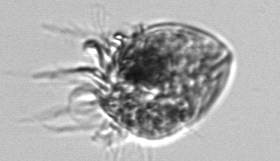
Label: Strombidium_morphotype1